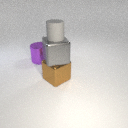
large brown metal cube below large gray metal cube